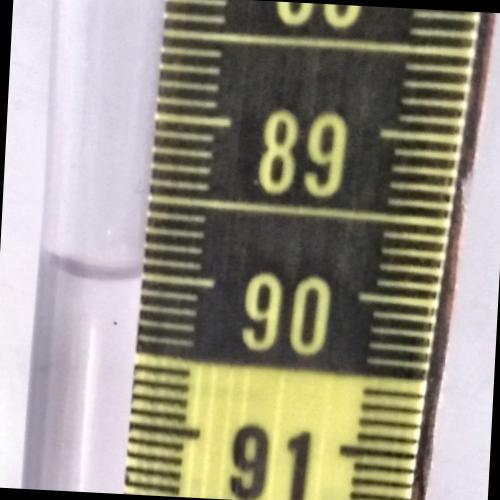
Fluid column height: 90.0 cm